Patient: sex F, age 58
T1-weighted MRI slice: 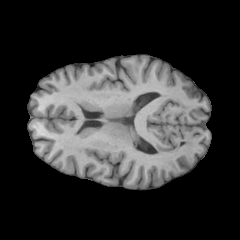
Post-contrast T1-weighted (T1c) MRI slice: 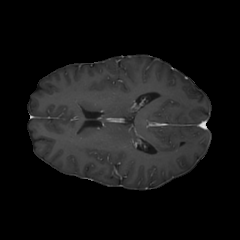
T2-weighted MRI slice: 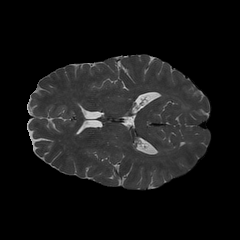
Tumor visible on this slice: no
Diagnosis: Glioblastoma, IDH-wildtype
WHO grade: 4